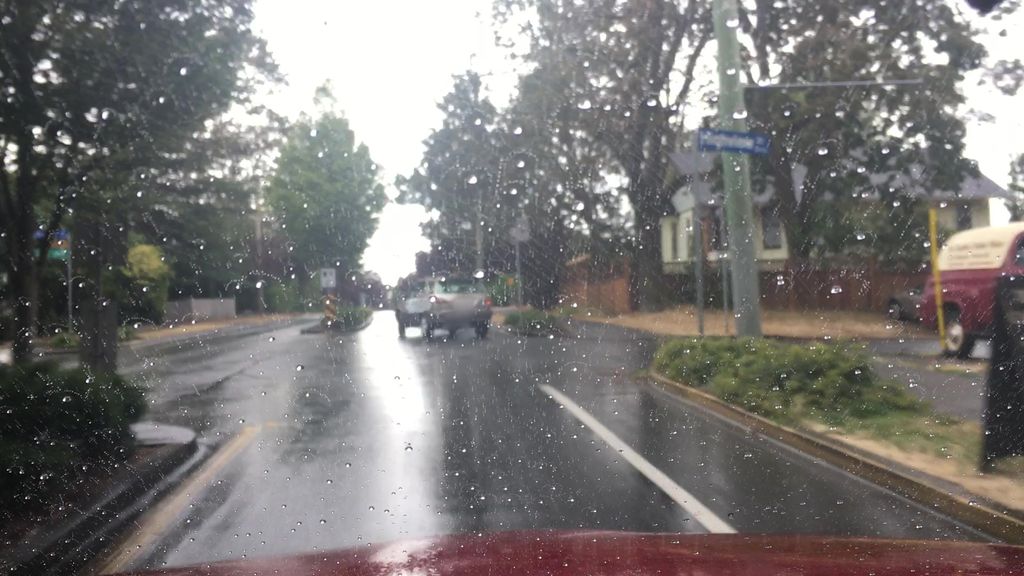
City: victoria